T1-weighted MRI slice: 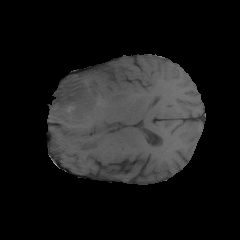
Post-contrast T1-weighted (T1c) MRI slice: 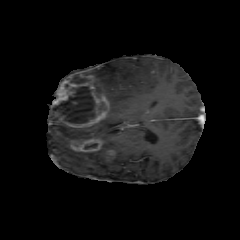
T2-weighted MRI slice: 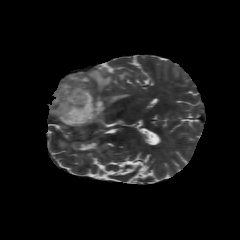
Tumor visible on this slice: yes